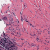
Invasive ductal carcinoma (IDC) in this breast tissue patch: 0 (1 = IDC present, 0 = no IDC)